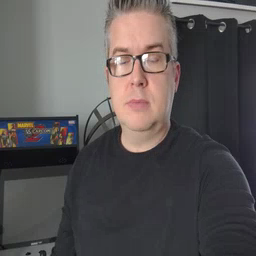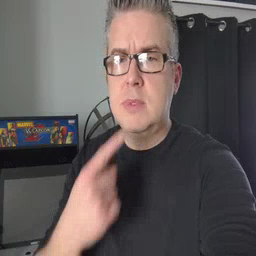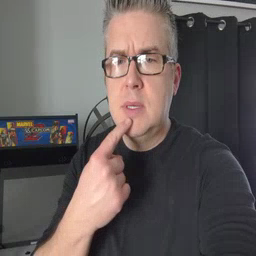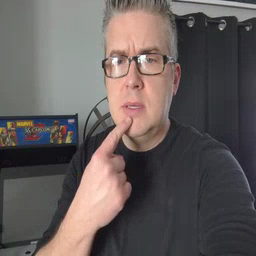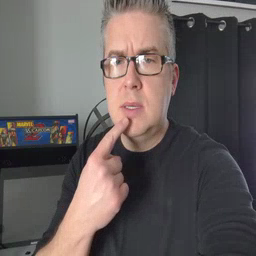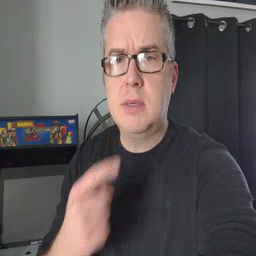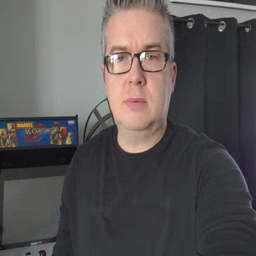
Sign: say